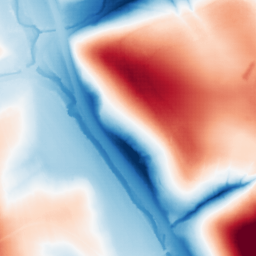
Category: classical
Decomposition family: gaussian
Decomposition parameters: sigma: 50
Upsampling method: sinc_hamming
Upsampling parameters: scale: 4
kernel_size: 8
Upsampling scale: 4